Question: So I am trying to get into app development and following this guys yt-tutorial (<URL>. However I stumbled over the following error:
'Non-nullable instance field '{0}' must be initialized.' (<URL>. The whole code is shown in this image
img coding: comparison mine with yt:

The issue I am facing is that I don't understand the origin of that error. I understand that you can't use a variable that was not initialized yet and that this error is trying to tell you that before you run the code and run into an exception in runtime.
I also know that I can fix this using "late" in front of the variables, but as far as I'm concerned that's just "ignoring" the error.
So my main question is: why do I have this error while the yt doesn't even though we have (except for some names and assignments) the same code?
I appreciate every answer and hope you have a great day
the links:
<URL>
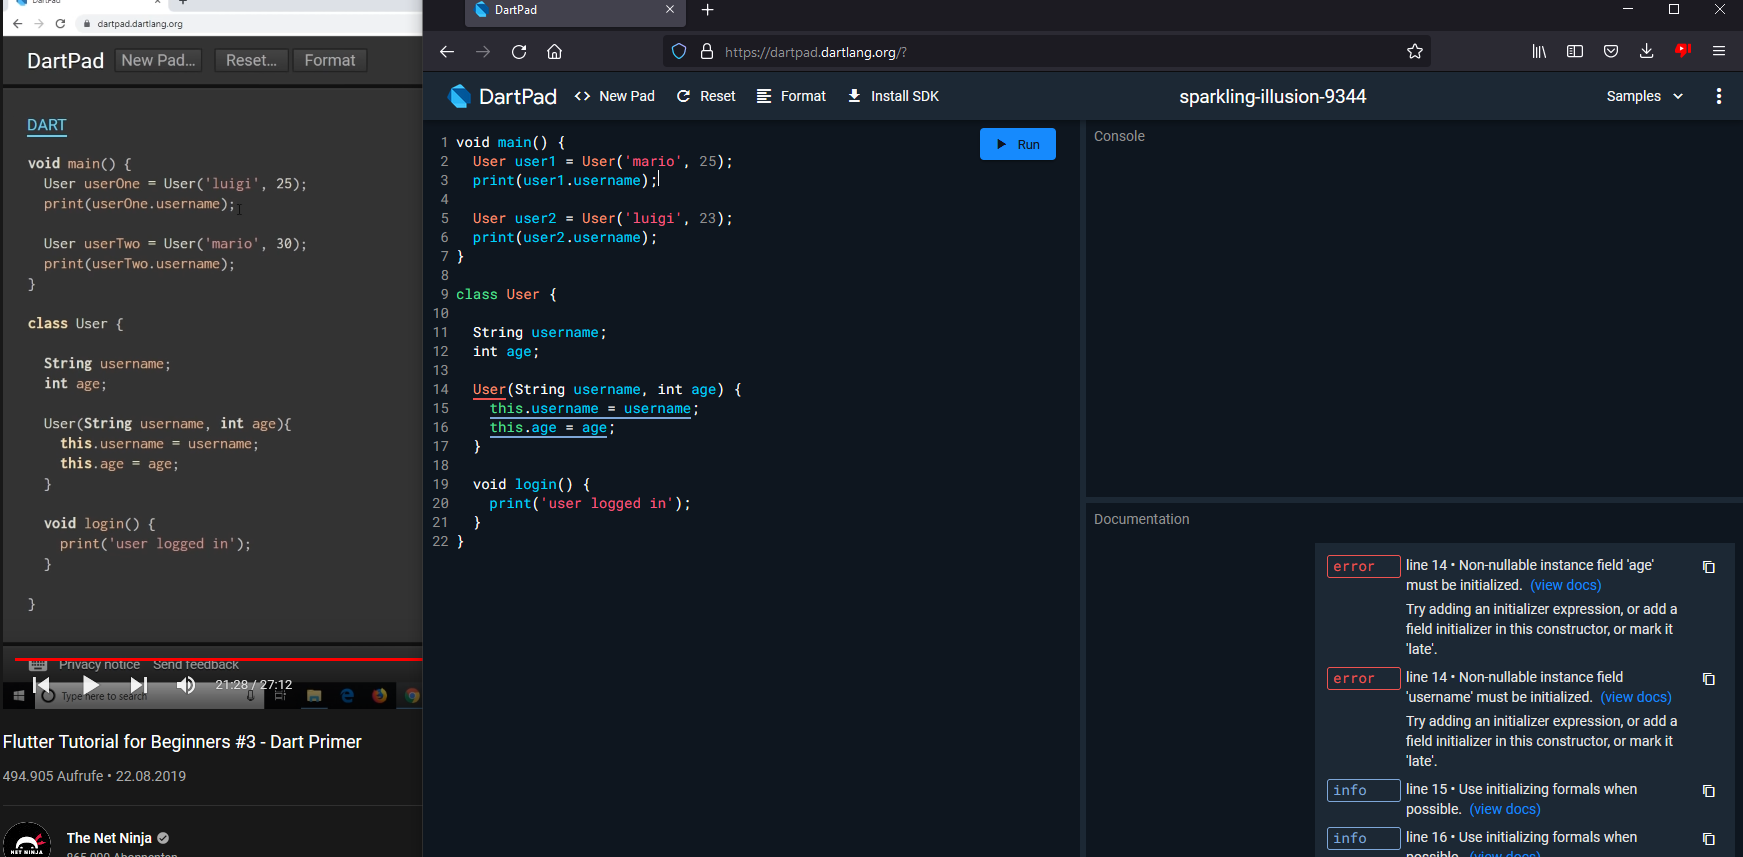
Answer: You should change your 'User' class to:
'''
class User {
String username;
int age;
User(this.username, this.age);
}
'''
By doing so, the variables will be initialized with values (since we are then able to use this values in the constructor body) as part of initialization of the object.
Dart does object creation in two steps:
1. Initialize object.
2. Run constructor body.
So when the constructor body is running, the object must be initialized with values (well, the non-nullable values at least). To do so, we have a code block which is executed before '{ }' like:
'''
class User {
String username;
int age;
User(String username, int age)
: this.username = username,
this.age = age;
}
'''
But since this is kinda redundant, we have the shortcut form as I first suggested.
When initializing an object, we are not allowed to use variables from the object since the object is ongoing its creation.